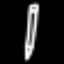
Label: pencil